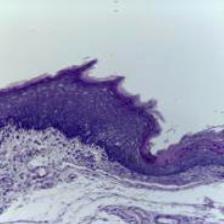
Diagnosis: Normal